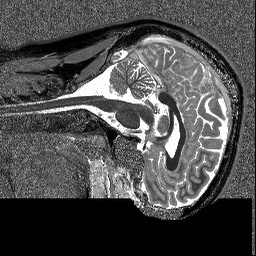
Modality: T1map
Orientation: sagittal
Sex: male